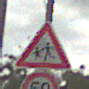
Verkehrszeichen: KinderRechts
Zusatzzeichen unten: Geschwindigkeit50
Umgebung: Outdoor, Suburban
Tageszeit: MorningAfternoon
Wetter: PartlyCloudy
Licht: Natural
Jahreszeit: NotSpecified
Kontrast: LowContrast